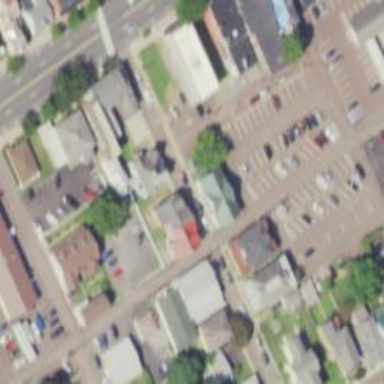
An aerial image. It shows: Alleyway designated as service road.